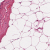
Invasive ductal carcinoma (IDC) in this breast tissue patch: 0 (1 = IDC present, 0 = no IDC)